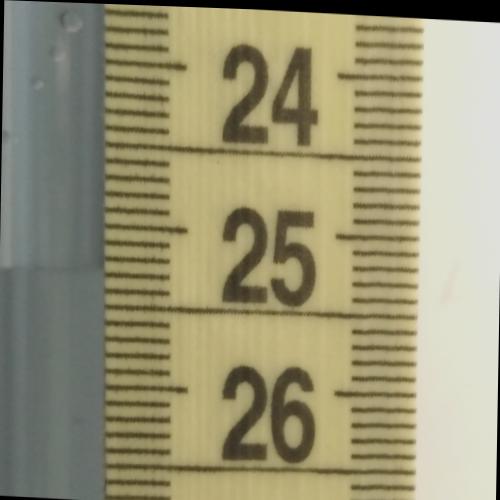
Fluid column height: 25.3 cm